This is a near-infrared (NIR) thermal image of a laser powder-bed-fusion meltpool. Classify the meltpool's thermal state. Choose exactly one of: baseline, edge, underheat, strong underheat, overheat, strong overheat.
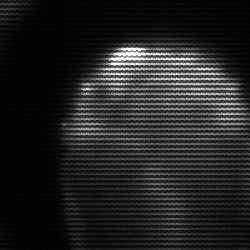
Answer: edge